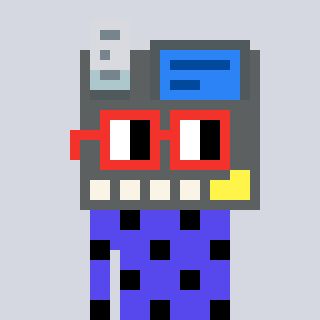
a pixel art character with square red glasses, a cash register-shaped head and a computerblue-colored body on a cool background